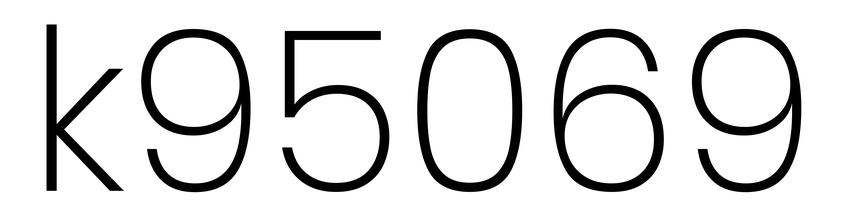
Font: Poppins-ExtraLight